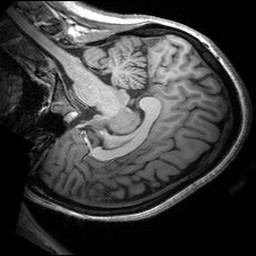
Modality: T1w
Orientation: sagittal
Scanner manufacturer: siemens
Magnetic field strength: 3 T
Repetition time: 2.53 s
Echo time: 0.00299 s